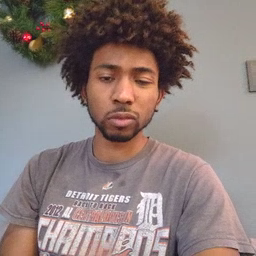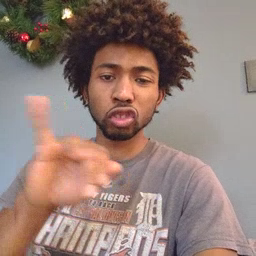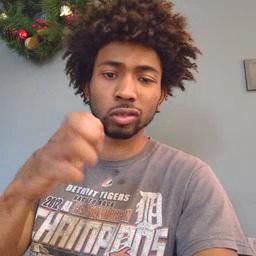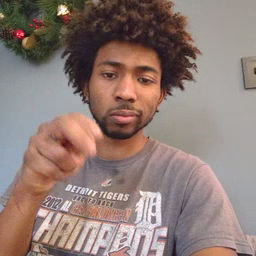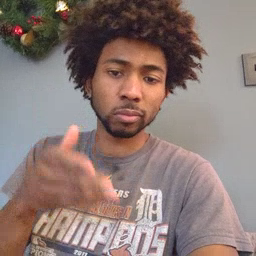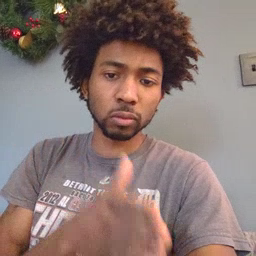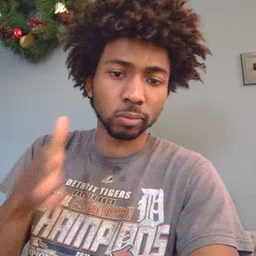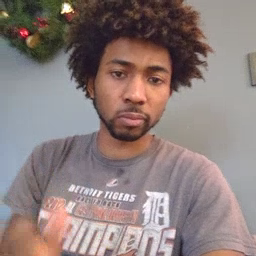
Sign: jeans